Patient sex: M
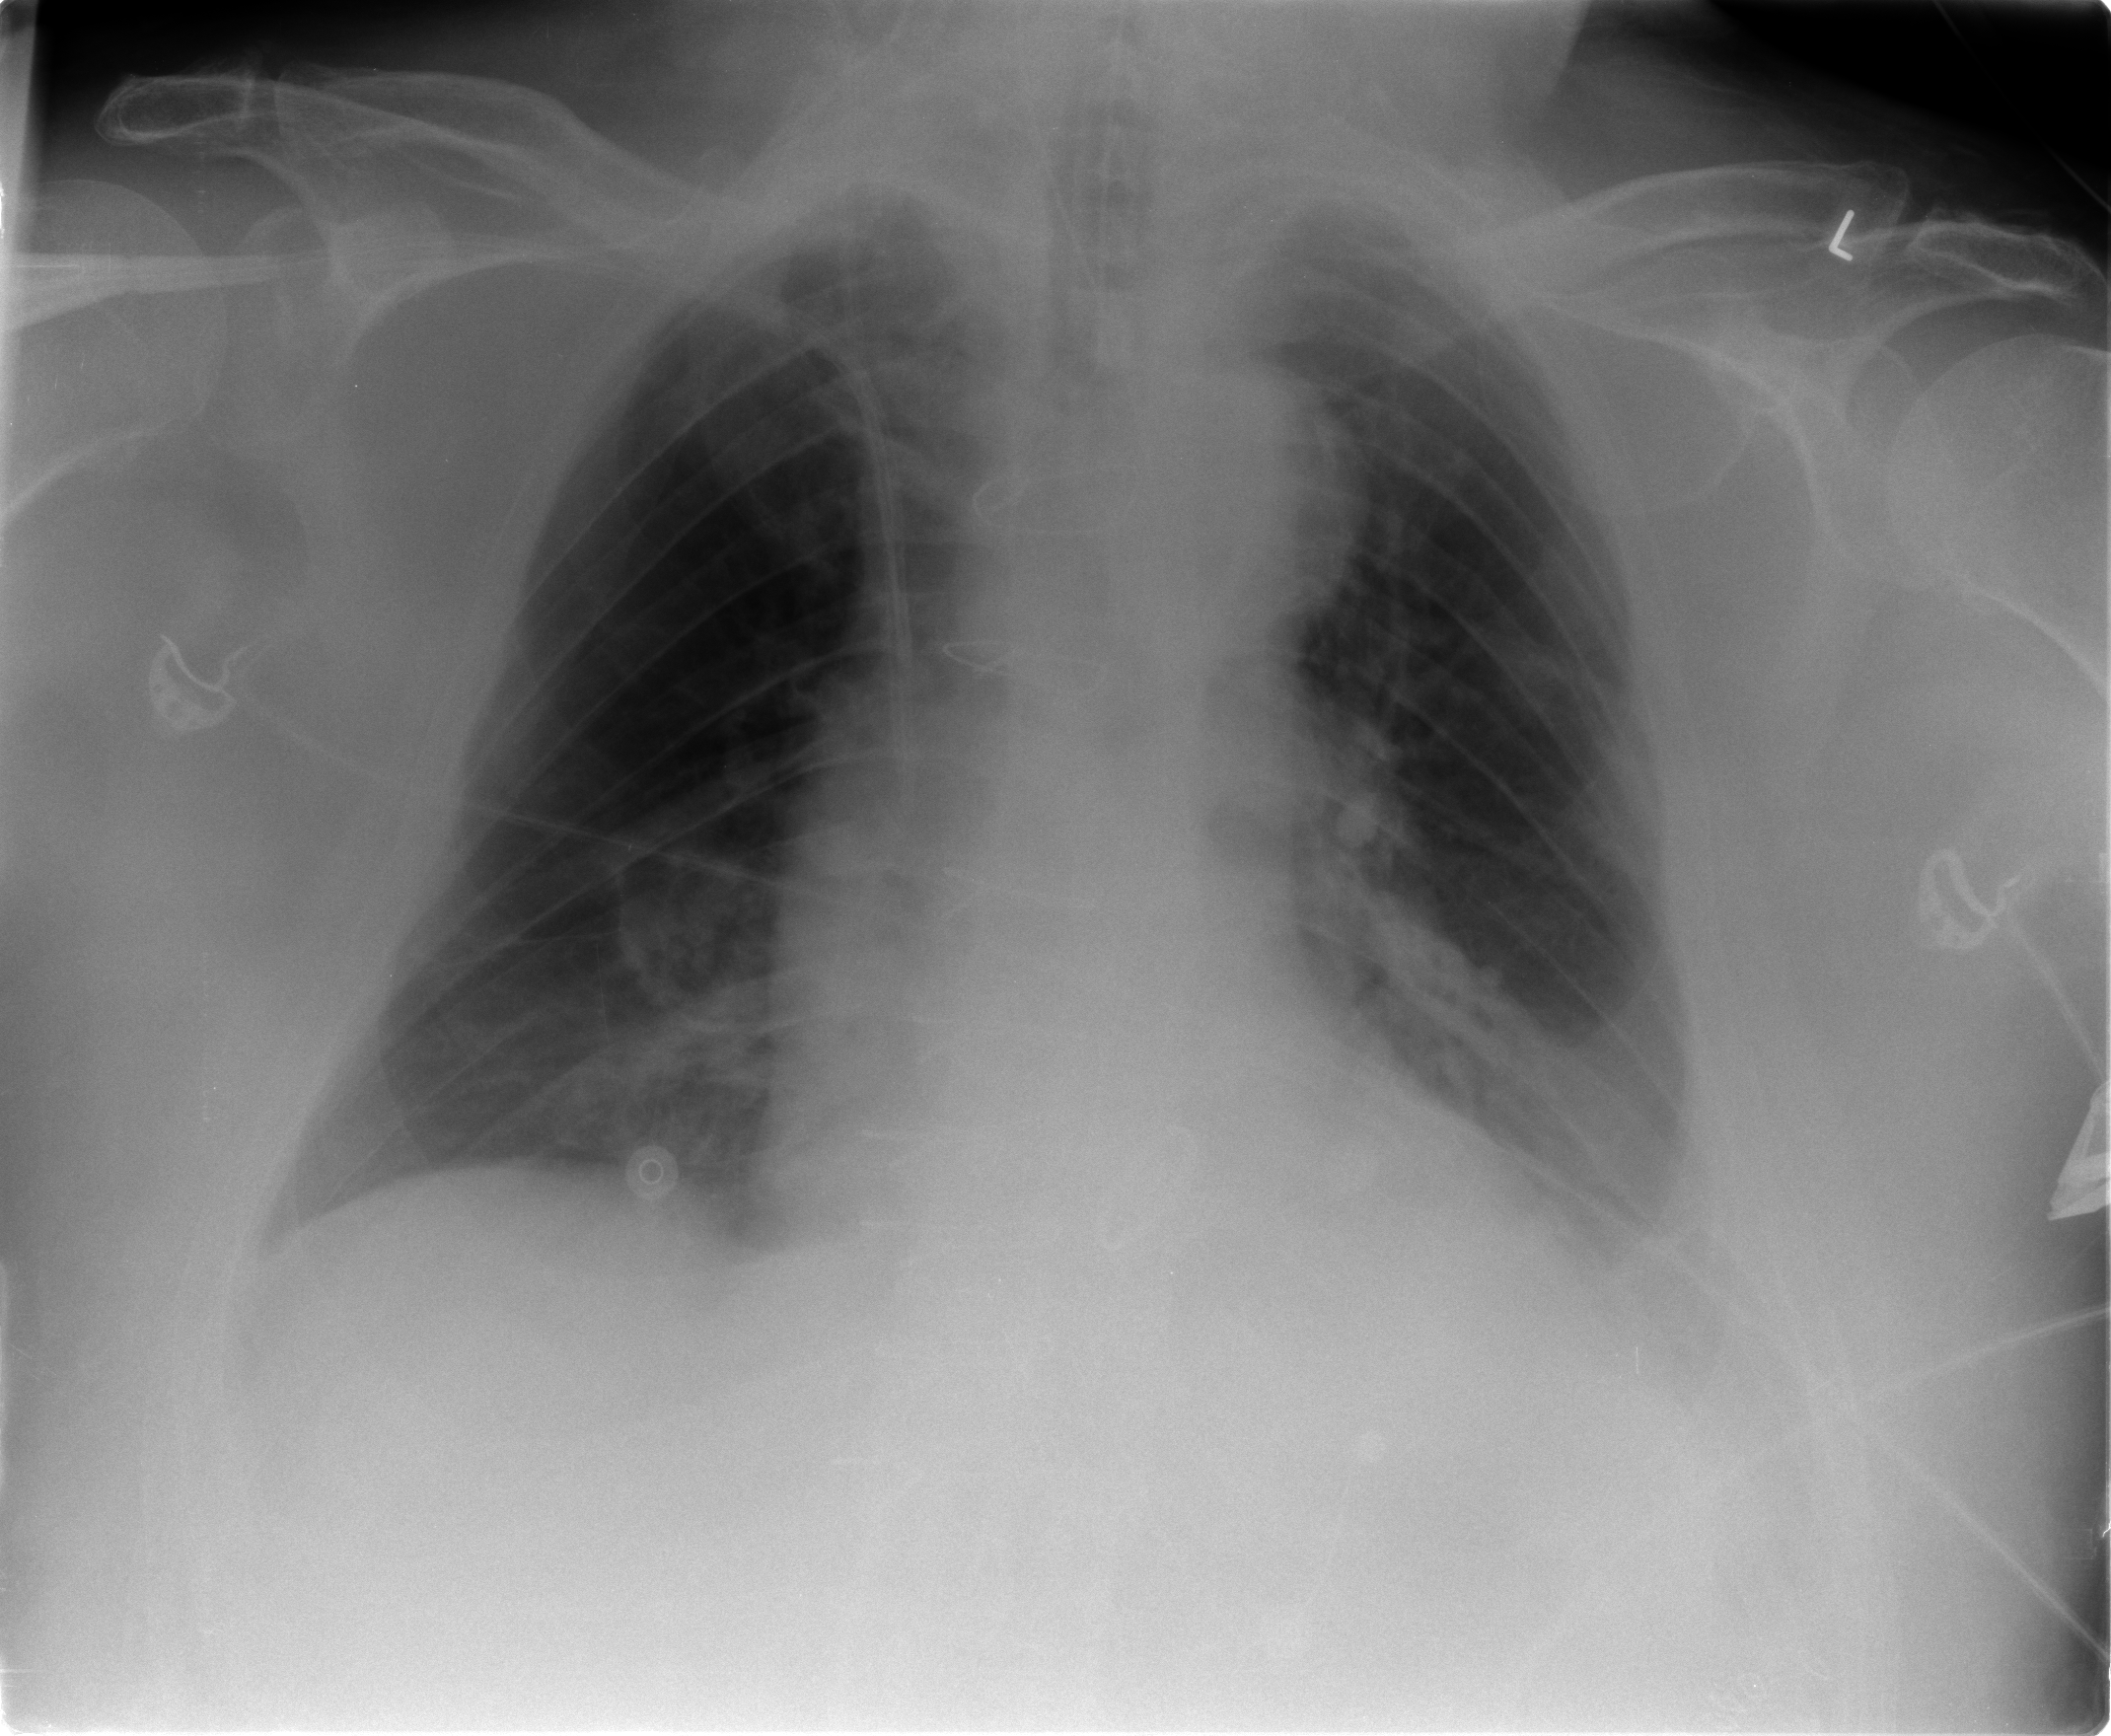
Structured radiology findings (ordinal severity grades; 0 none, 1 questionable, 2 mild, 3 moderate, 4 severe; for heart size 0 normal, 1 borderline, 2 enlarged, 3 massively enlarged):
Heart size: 2
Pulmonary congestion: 2
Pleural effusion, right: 1
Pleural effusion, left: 2
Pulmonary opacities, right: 0
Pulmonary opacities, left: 1
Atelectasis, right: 1
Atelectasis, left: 2